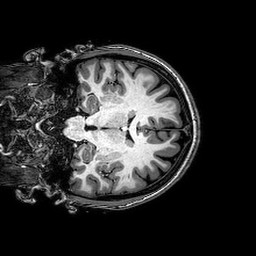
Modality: T1w
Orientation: coronal
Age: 23
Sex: female
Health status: healthy
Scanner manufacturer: philips
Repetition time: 0.008266 s
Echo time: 0.0038 s